Question: Now I need to decide what widgets to use. There are a brief text description from an SQLite database and an image from an SD card or from the Internet on the screen.
I think that it would be better to use a single 'WebView' to show the content than a 'TextView', an 'ImageView', and a 'TextView' again. Are there any better ideas?
Here is a picture I created on Lucidchart.

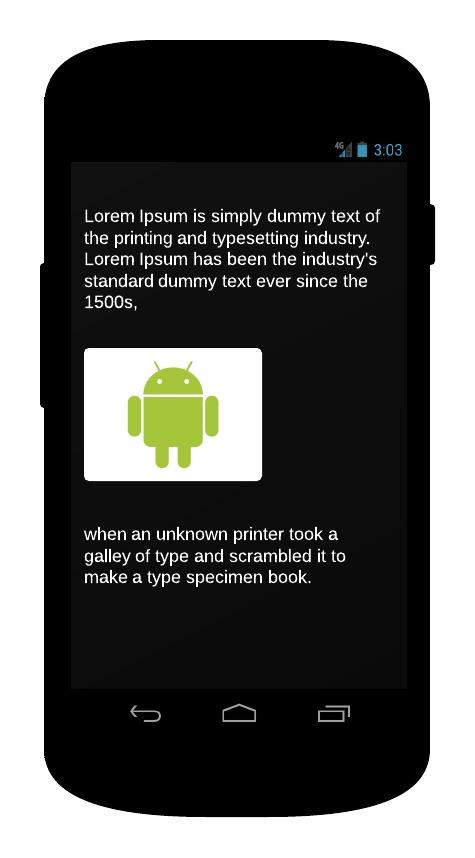
Answer: Either option is fine. If the text in the database is in html format, you should use a webview. If not, you can use two textviews and one imageview.
With the WebView: you can justify the text, but it will not be a very clean solution if you want to resize the image for different screen sizes/resolutions.